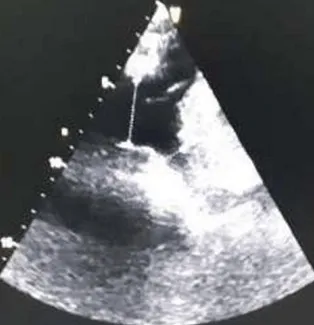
Showed an enlarged ascending aorta and subclavian artery.
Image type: radiology (ultrasound)